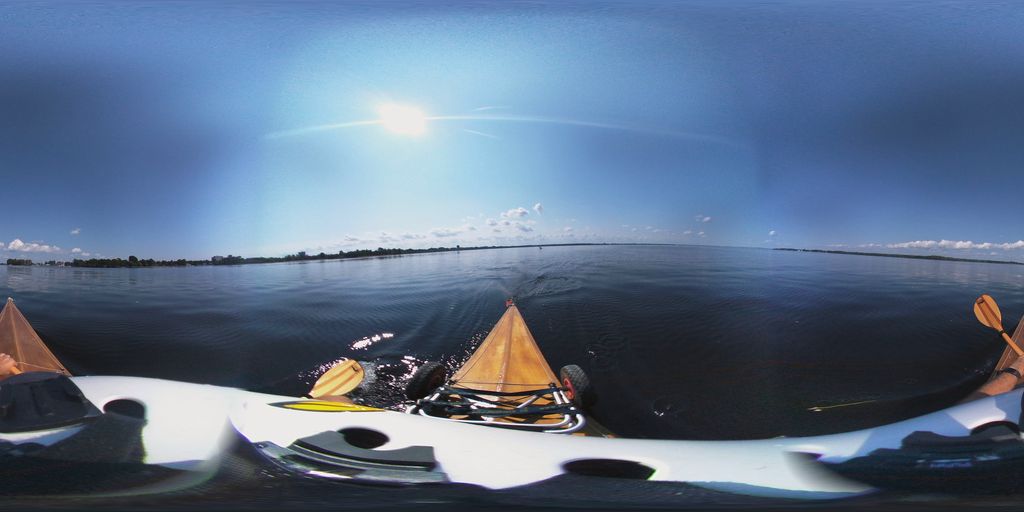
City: ottawa-gatineau